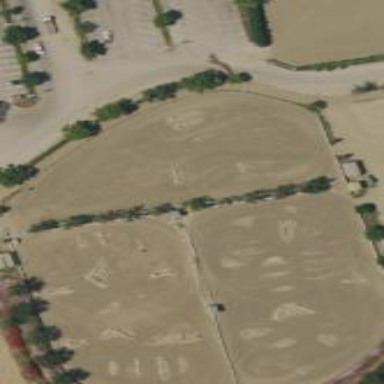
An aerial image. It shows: Equestrian pitch for leisure land use.